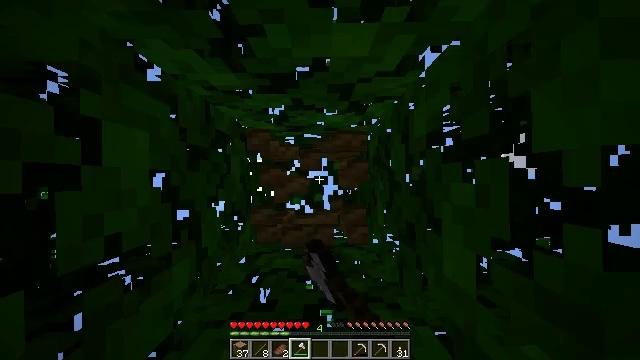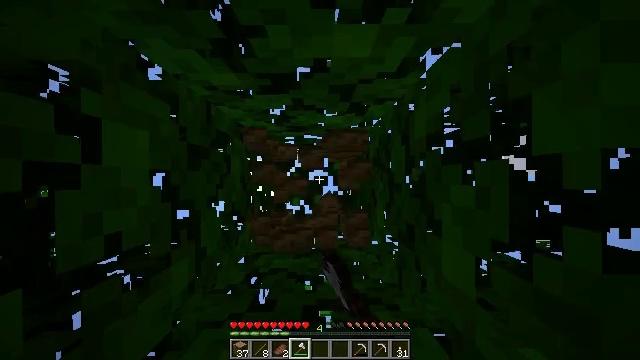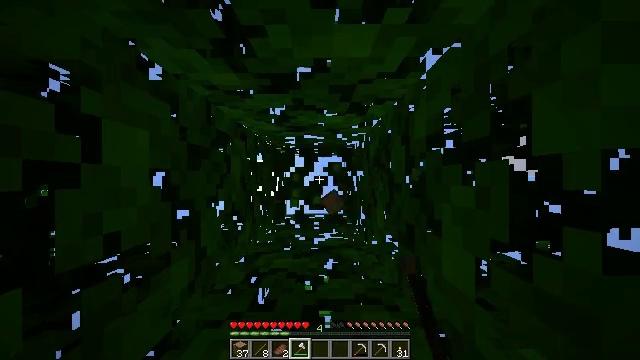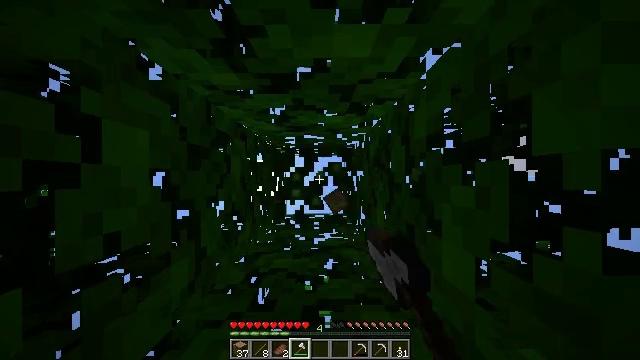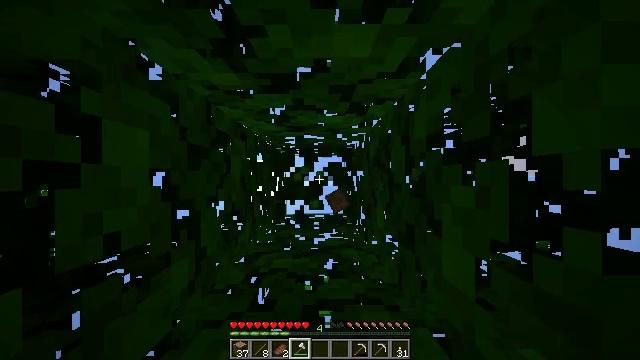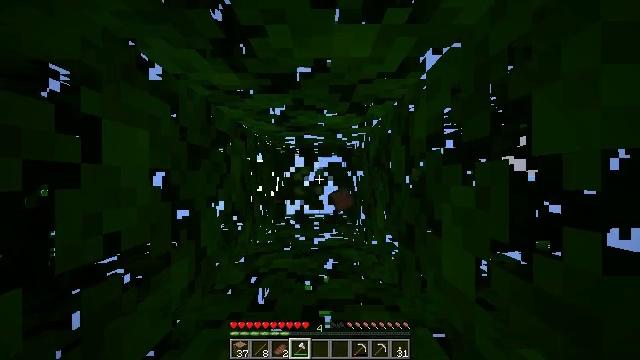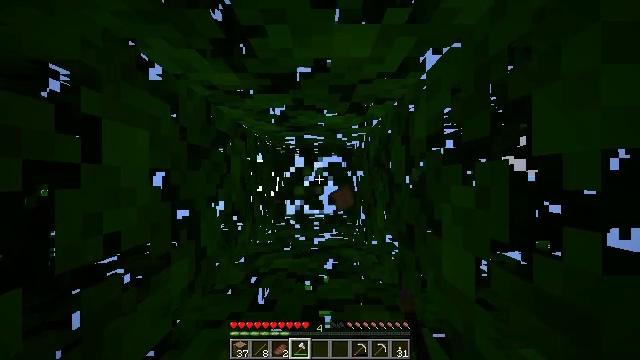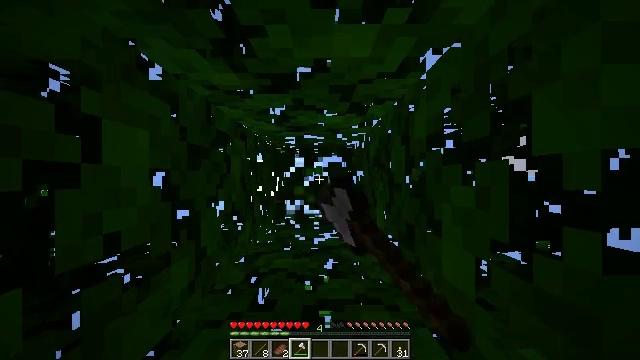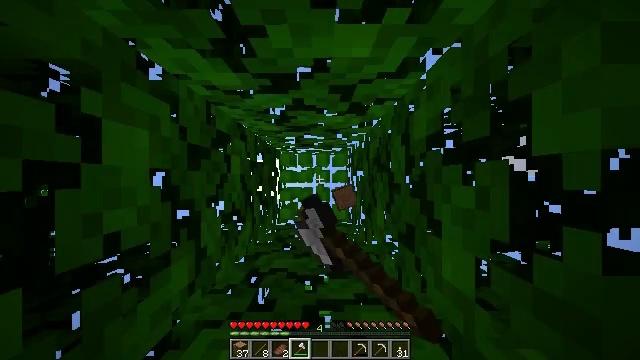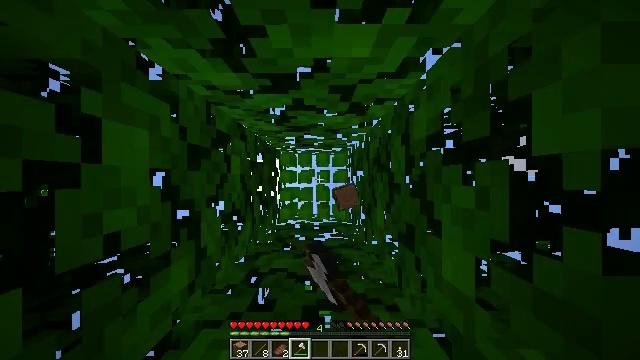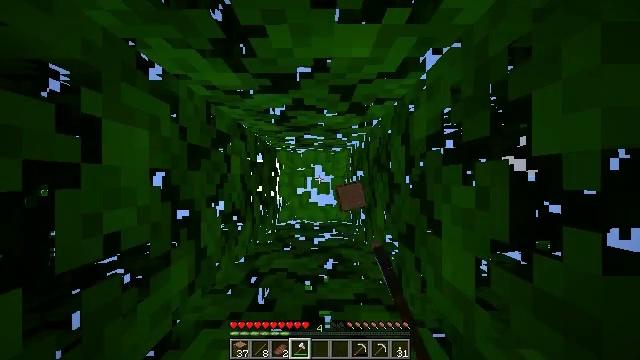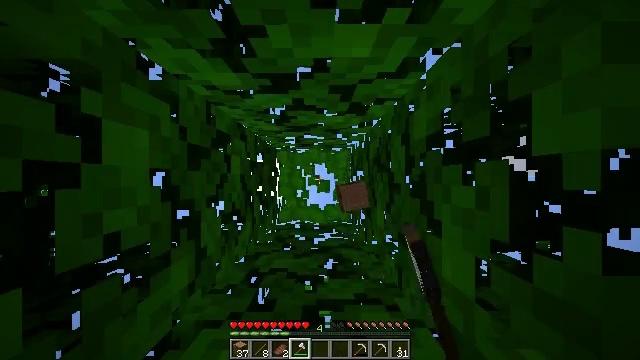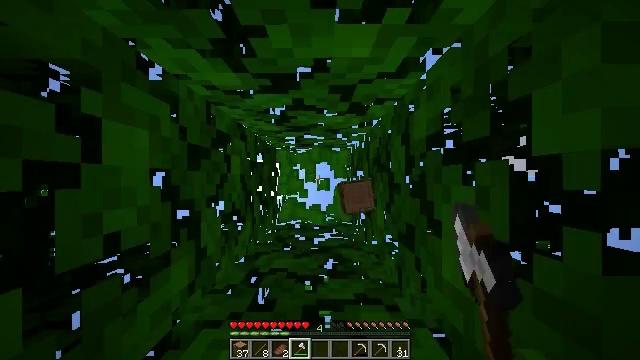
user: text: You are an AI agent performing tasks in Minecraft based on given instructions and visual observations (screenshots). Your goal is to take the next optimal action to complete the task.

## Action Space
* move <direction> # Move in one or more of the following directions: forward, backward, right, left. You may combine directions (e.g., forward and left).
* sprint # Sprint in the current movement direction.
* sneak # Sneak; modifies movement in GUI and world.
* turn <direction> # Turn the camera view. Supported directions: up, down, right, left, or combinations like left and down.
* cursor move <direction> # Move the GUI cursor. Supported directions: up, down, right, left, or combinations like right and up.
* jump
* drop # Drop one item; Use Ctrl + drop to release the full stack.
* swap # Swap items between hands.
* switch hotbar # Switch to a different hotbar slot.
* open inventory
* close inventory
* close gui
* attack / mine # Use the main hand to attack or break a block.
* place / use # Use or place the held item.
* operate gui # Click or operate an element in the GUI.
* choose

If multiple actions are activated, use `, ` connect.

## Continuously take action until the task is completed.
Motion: motion action
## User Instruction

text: Mine the jungle leaves to get saplings or sticks.
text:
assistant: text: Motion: attack / mine
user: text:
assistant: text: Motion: attack / mine
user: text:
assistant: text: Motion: attack / mine
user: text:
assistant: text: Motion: attack / mine
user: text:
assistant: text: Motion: attack / mine
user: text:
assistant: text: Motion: attack / mine
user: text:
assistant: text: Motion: attack / mine
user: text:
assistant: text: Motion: attack / mine
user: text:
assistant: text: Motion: attack / mine
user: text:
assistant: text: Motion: attack / mine
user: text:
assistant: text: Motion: attack / mine
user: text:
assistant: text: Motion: attack / mine
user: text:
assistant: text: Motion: attack / mine